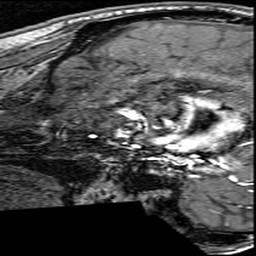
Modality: angio
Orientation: sagittal
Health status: ill
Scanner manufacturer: siemens
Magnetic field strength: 3 T
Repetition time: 0.023 s
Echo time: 0.00418 s